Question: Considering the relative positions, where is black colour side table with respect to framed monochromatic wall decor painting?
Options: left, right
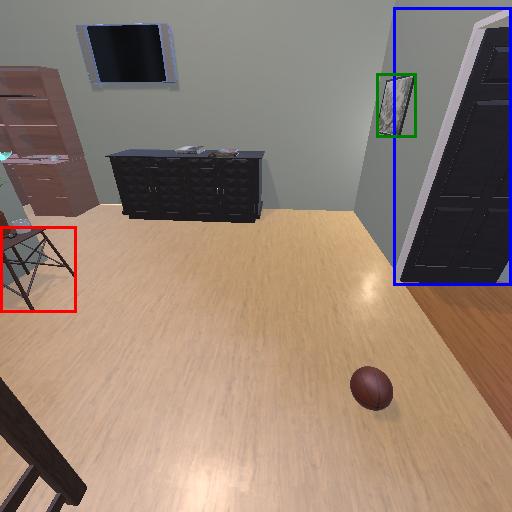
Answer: left